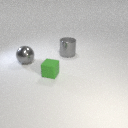
small green rubber cube in front of large gray metal sphere